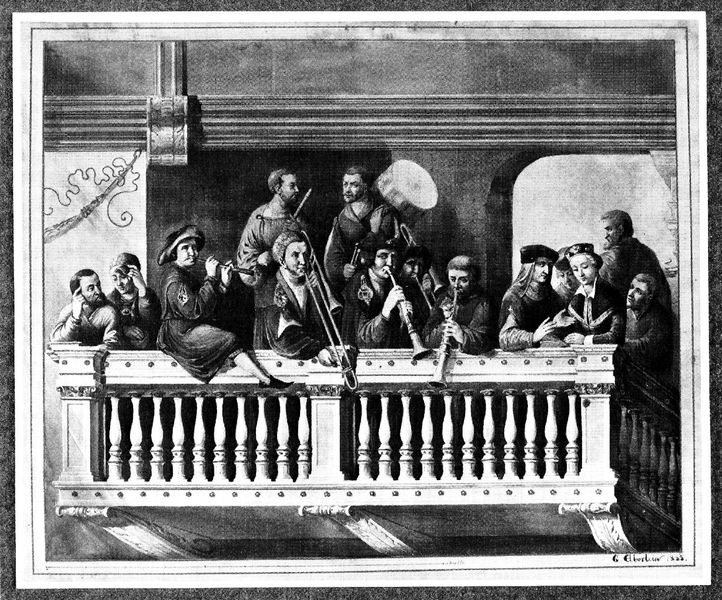
Titel: Altes Nürnberger Rathaus
Standort: Nürnberg (EU - D - B)
Schlagwörter: gemälde, gruppe, frauen, frau, holz, köpfe, männer, fest, hände, gesang, instrumente, konzert, musik, musiker, orchester, balkon, italien, venedig, empore, spielen, balustrade, druck, stich, trommel, flöte, chor, kapelle, volute, posaune, kupferstich, flöten, weise, musikant, amsterdam, trompete, verona, blasinstrumente, tuba, musikanten, klarinette, saxophon, schalmei, oboe, chorc, musikerempore, englisch horn, pisaune